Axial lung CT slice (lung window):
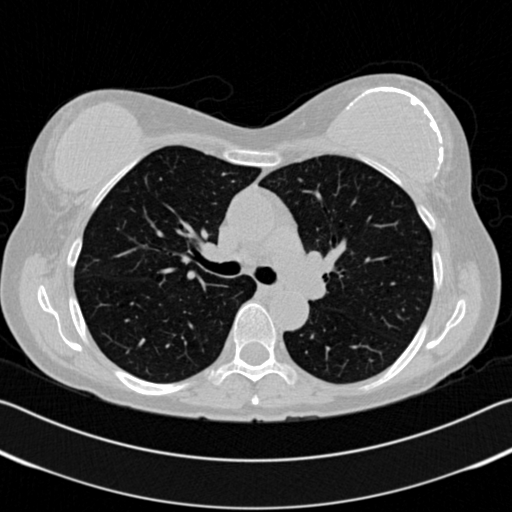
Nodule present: no